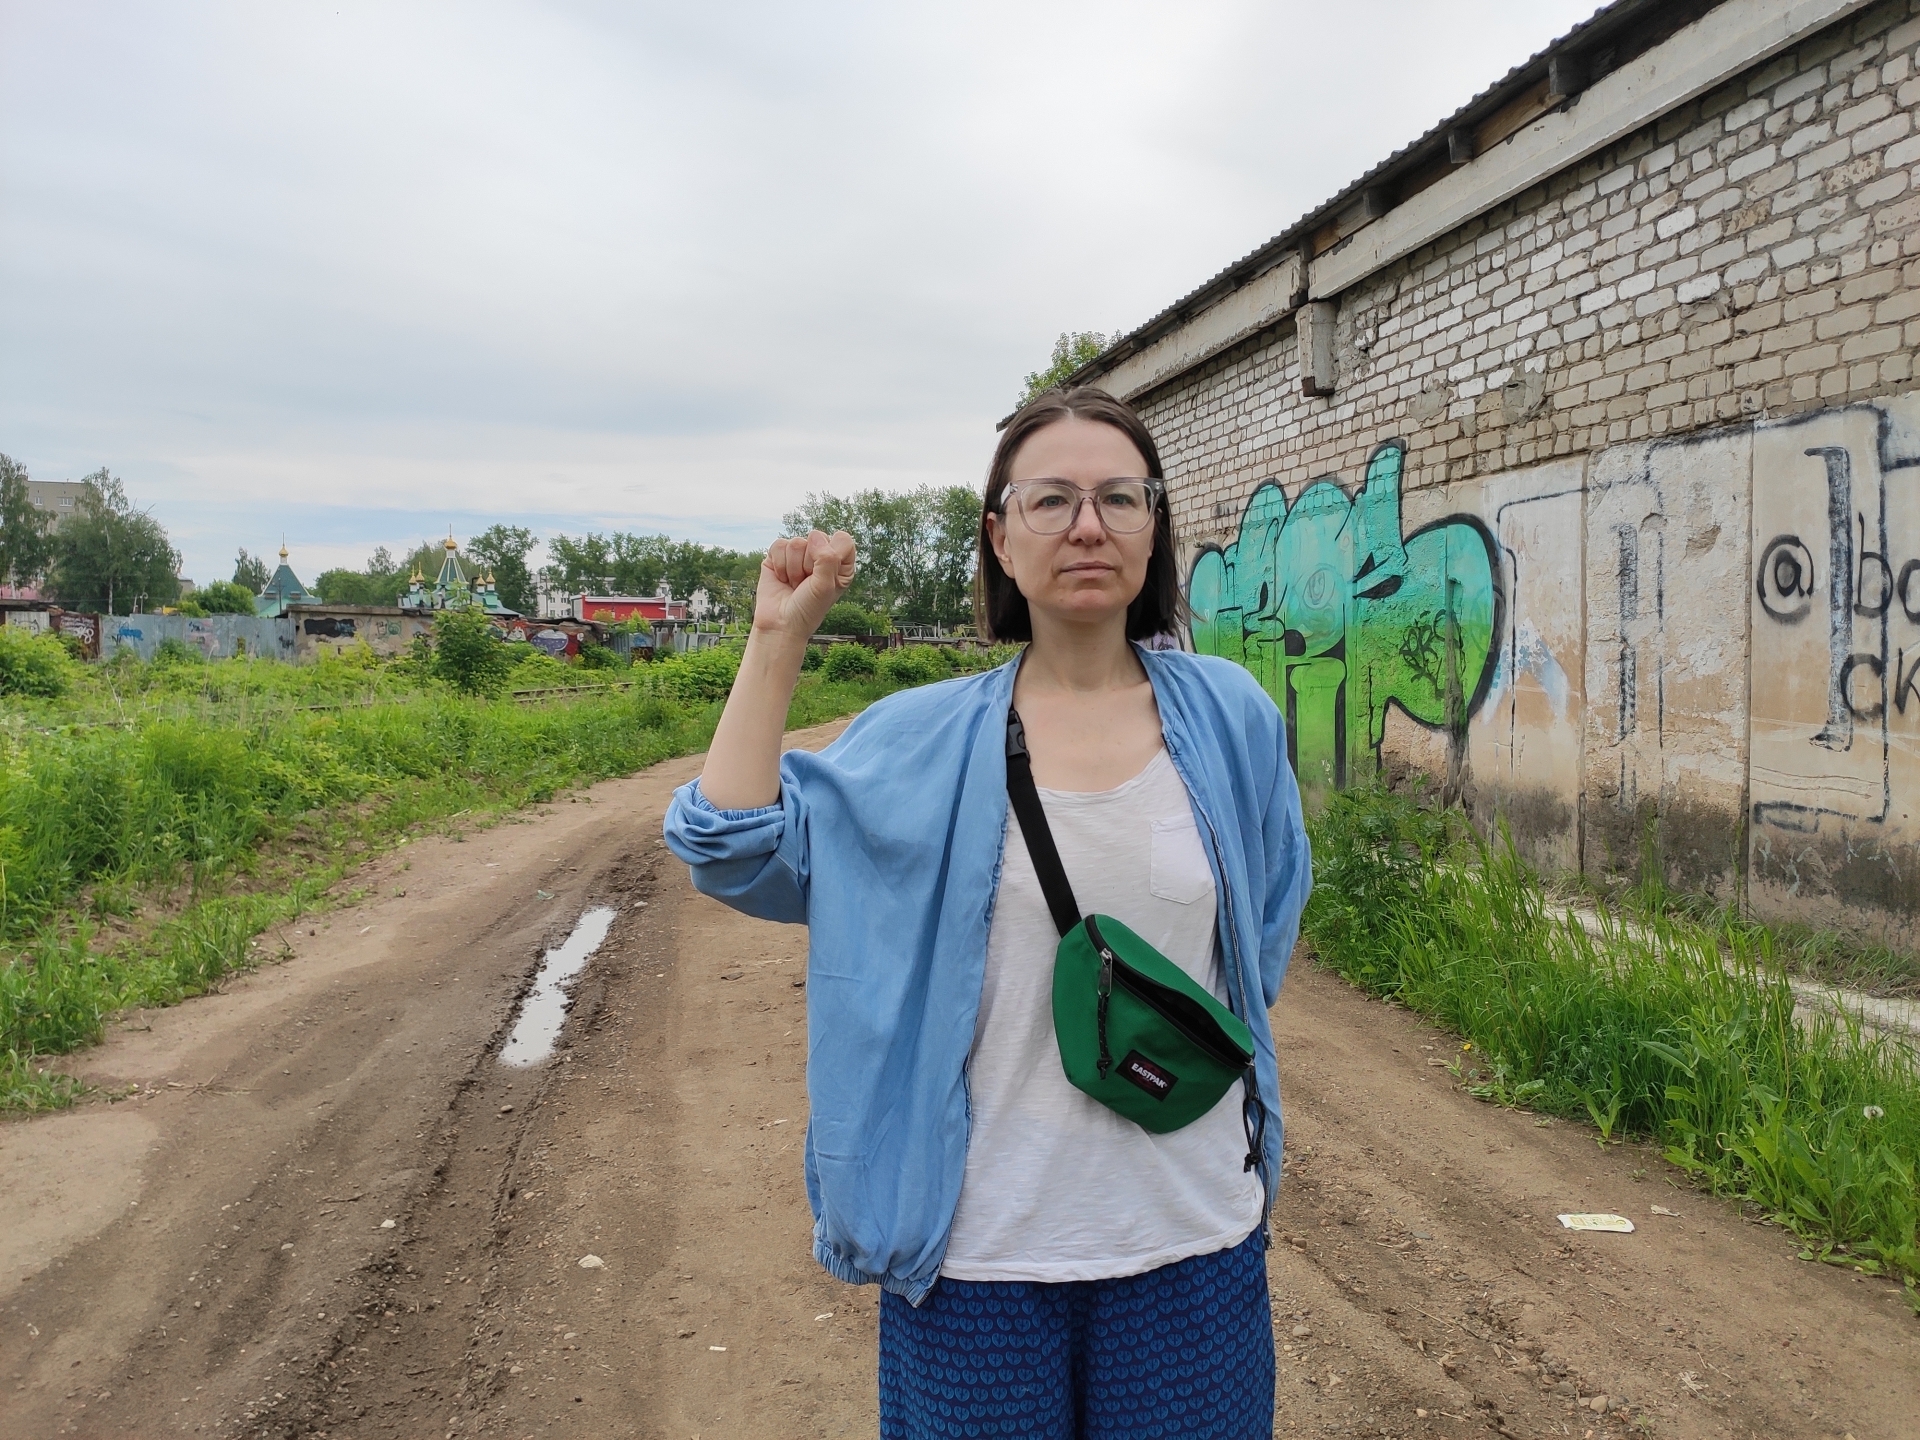
Label: clear